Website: home-depot
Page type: customer-info-address
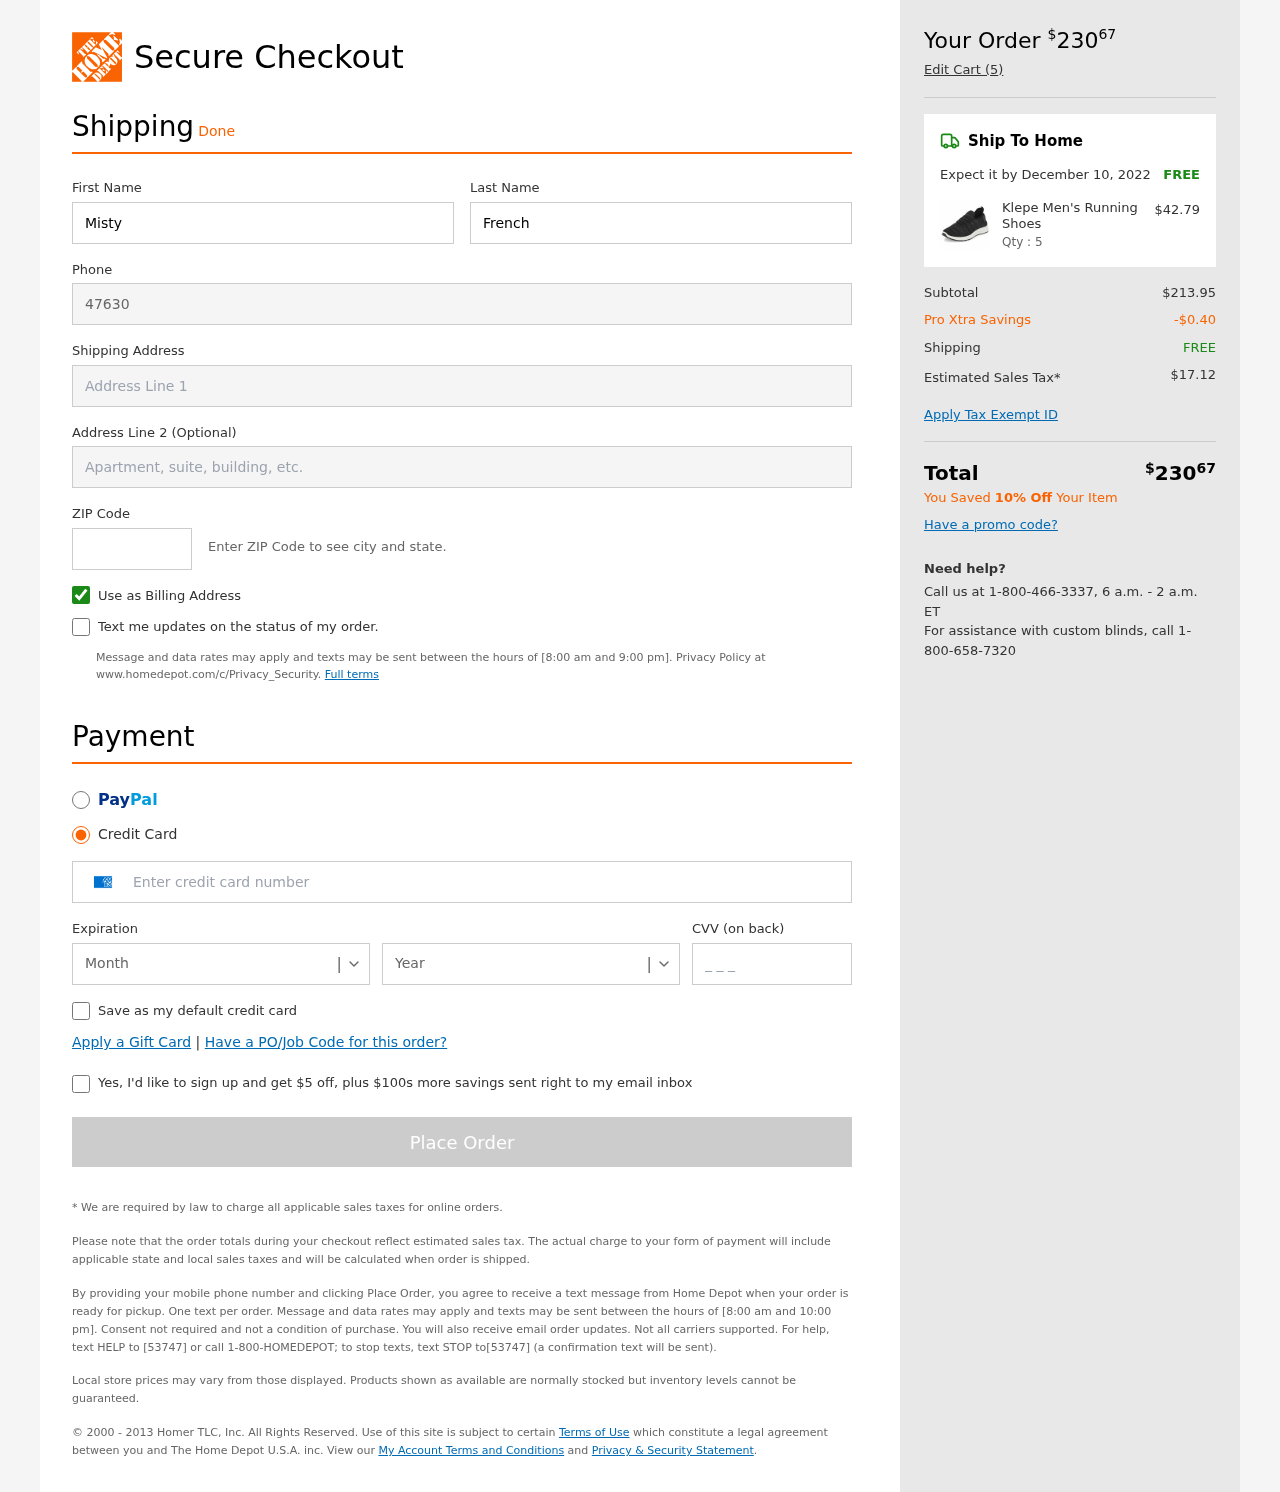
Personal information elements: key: PII_CARD_CVV
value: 9639
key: PII_CARD_EXPIRY_MONTH
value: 09
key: PII_CARD_EXPIRY_YEAR
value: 28
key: PII_CARD_NUMBER
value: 3743 3520 4011 009
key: PII_FIRSTNAME
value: Misty
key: PII_LASTNAME
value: French
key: PII_PHONE
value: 4763033354
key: PII_POSTCODE
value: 14528
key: PII_STREET
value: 06199 Sanchez Neck Apt. 207
Product elements: key: PRODUCT1_NAME
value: Klepe Men's Running Shoes
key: PRODUCT1_PRICE
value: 42.79
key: PRODUCT1_QUANTITY
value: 5
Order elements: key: ORDER_TOTAL
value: $23067
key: ORDER_NUM_ITEMS
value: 5
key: ORDER_DELIVERY_DATE
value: December 10, 2022
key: ORDER_SHIPPING_COST
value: FREE
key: ORDER_SUBTOTAL
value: $213.95
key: ORDER_DISCOUNT
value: -$0.40
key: ORDER_SHIPPING_COST2
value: FREE
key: ORDER_TAX
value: $17.12
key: ORDER_TOTAL2
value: $23067
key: ORDER_SAVINGS_MESSAGE
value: You Saved 10% Off Your Item